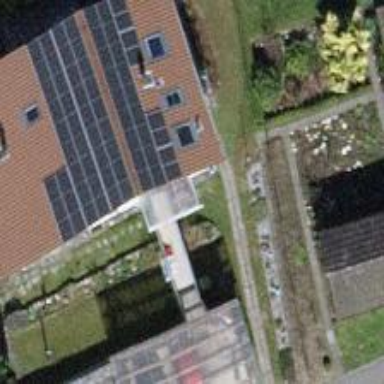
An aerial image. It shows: Solar power generator utilizing photovoltaic technology with solar photovoltaic panels.